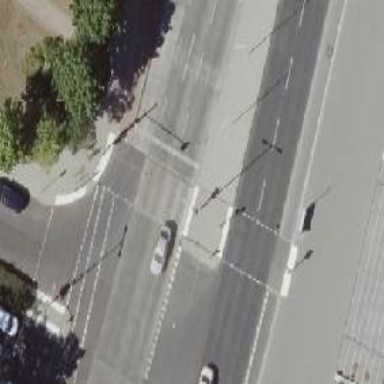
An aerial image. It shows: Crossing with traffic signals.